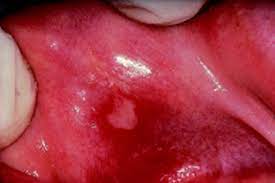
Condition: Mouth Ulcer